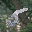
Label: 5